Field crop: maize
Growth stage: 2
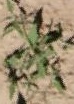
Species: atriplex